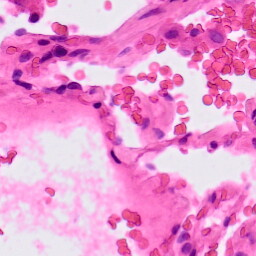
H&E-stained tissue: Lung